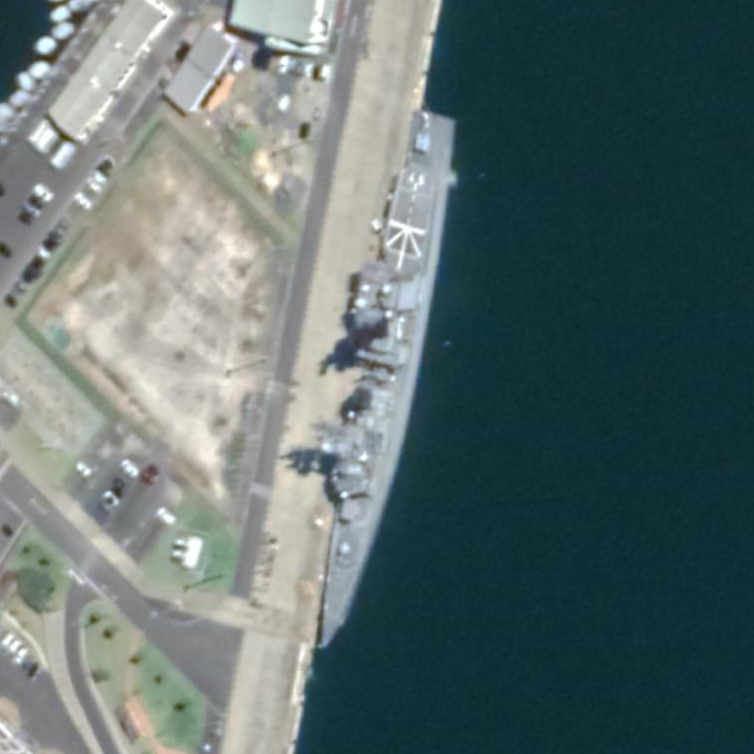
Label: cruiser